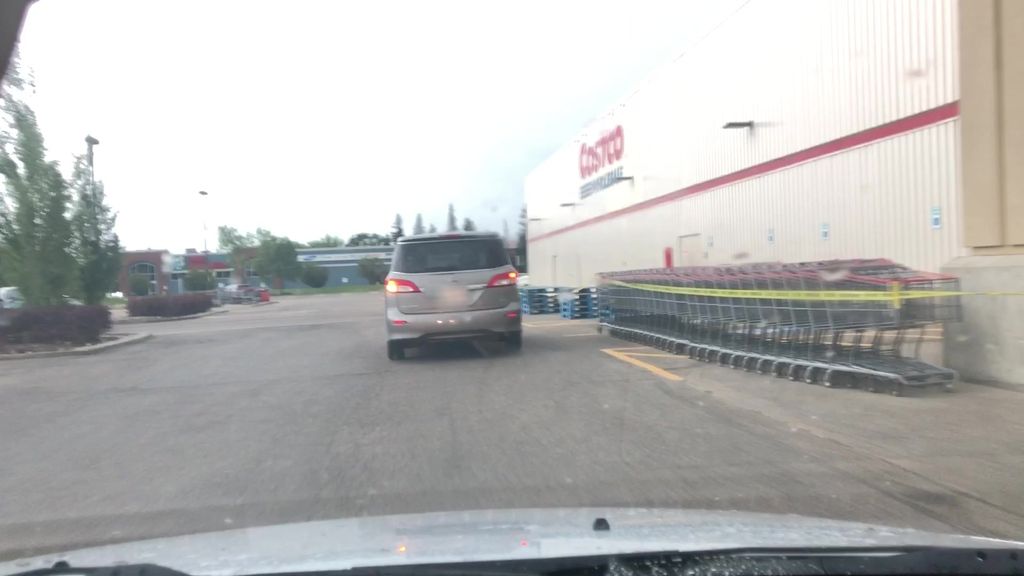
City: edmonton